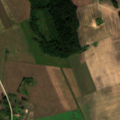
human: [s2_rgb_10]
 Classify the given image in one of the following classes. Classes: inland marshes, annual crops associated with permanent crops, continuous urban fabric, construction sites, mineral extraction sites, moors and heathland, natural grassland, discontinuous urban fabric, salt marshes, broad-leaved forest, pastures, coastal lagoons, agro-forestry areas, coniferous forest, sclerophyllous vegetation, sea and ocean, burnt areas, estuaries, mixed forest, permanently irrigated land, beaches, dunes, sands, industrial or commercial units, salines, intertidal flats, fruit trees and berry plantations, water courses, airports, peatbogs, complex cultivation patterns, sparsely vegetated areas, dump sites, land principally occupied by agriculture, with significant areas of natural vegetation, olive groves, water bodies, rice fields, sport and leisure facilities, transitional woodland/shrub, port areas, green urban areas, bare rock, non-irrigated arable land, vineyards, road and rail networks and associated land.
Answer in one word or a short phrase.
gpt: non-irrigated arable land, complex cultivation patterns, land principally occupied by agriculture, with significant areas of natural vegetation, mixed forest